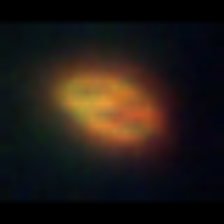
Taxon: NanoPlankton
Group: Other